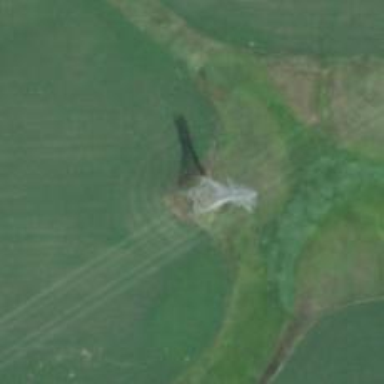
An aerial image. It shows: Power tower.